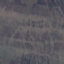
Land use / land cover class: HerbaceousVegetation